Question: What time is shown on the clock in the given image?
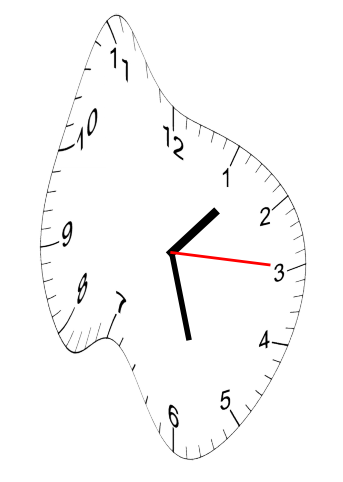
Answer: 01:27:15